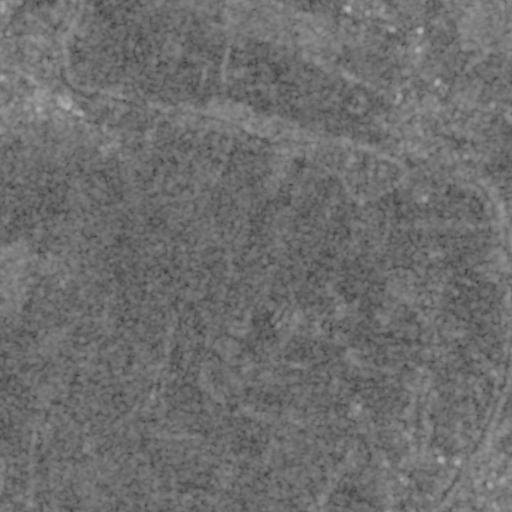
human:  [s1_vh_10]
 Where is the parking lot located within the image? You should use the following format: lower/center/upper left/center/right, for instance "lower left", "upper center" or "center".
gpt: The parking lot is located in the upper left of the image.
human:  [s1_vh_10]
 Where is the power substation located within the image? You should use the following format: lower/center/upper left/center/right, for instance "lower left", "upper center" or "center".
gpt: The power substation is located in the center right of the image.
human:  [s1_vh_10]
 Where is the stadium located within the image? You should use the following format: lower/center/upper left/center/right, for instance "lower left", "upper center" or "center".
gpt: The stadium is located in the upper left of the image.
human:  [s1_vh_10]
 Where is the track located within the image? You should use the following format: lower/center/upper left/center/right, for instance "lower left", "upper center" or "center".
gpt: The track is located in the upper left of the image.
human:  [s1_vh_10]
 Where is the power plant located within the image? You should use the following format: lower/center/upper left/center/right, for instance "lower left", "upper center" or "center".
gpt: There is no power plant in the image.

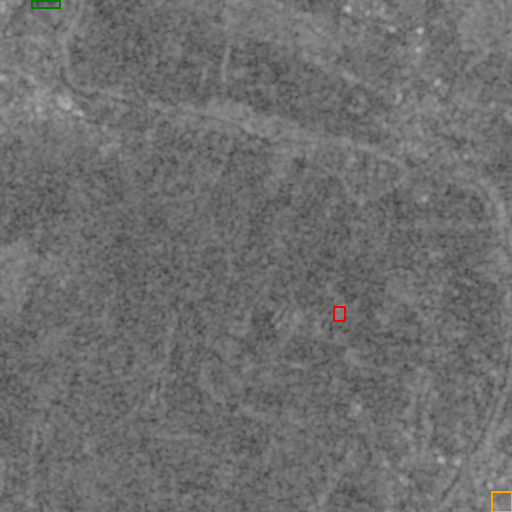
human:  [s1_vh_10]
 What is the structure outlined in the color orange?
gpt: The structure outlined in orange is a park.
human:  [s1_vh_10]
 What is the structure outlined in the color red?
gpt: The structure outlined in red is a power substation.
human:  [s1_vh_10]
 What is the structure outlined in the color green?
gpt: The structure outlined in green is a stadium.
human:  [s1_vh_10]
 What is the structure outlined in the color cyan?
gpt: There is no cyan outline.